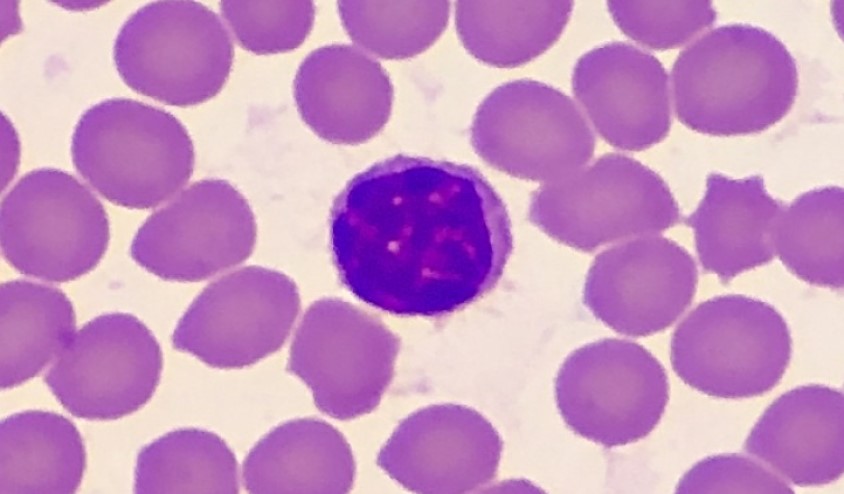
White blood cell type: Lymphocyte